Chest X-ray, AP view. Patient: 9 years old, sex F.
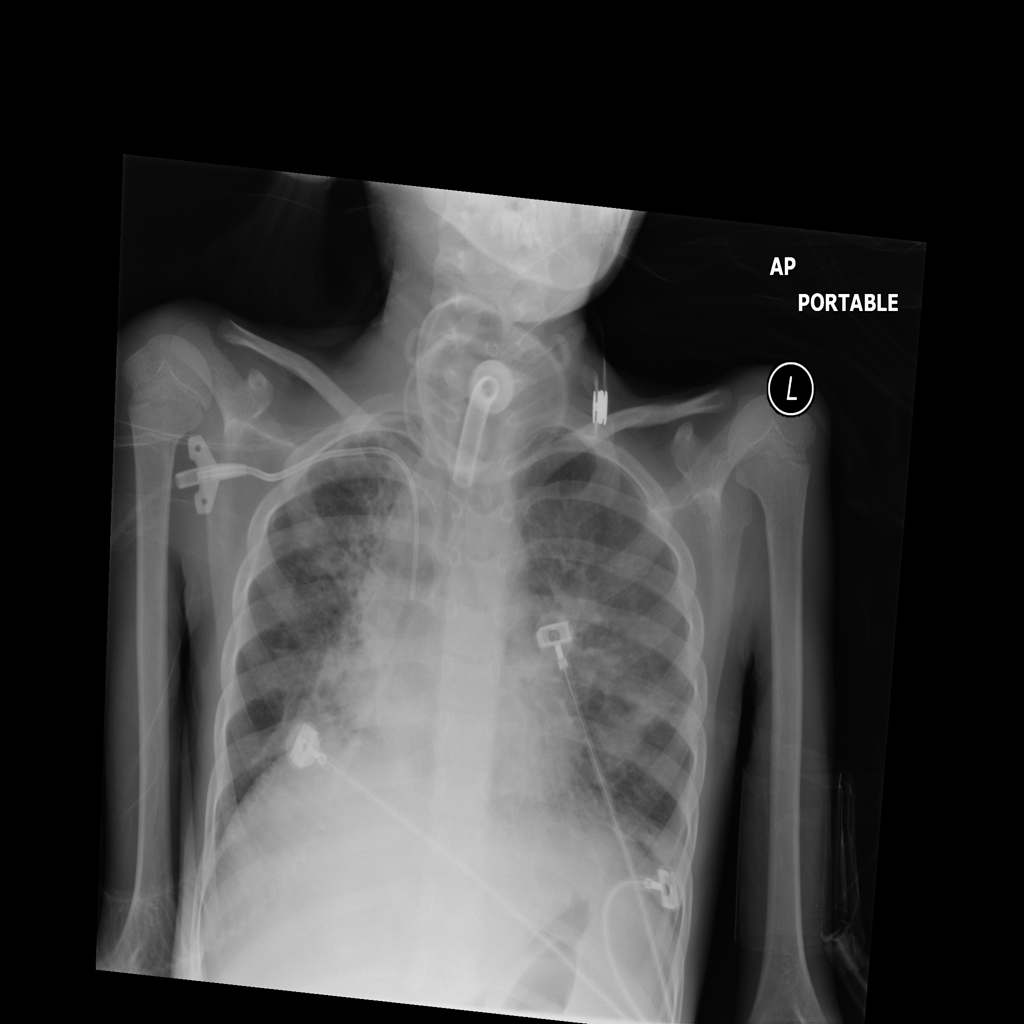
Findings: Infiltration